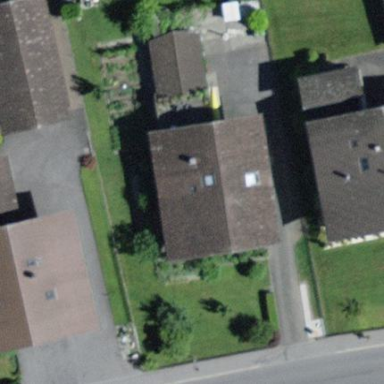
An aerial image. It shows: Residential building.